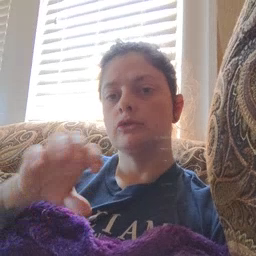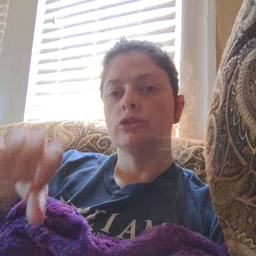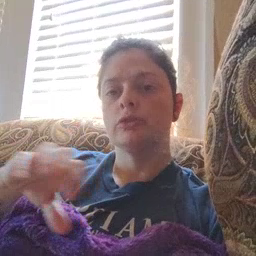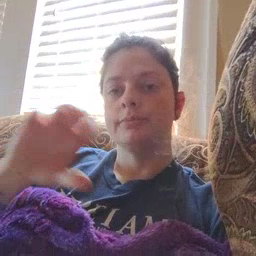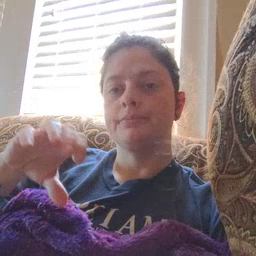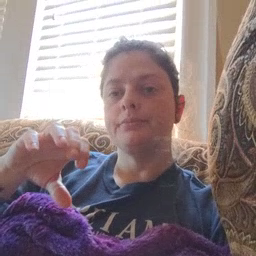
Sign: chocolate